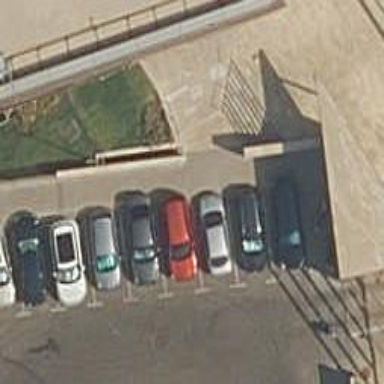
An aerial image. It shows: Entrance with barrier.